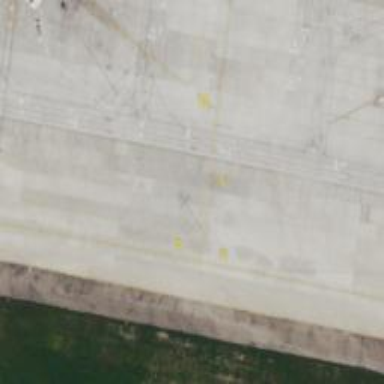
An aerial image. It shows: Image of taxiway at airport.